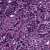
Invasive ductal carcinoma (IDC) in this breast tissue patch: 1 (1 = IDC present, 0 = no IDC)